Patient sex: M
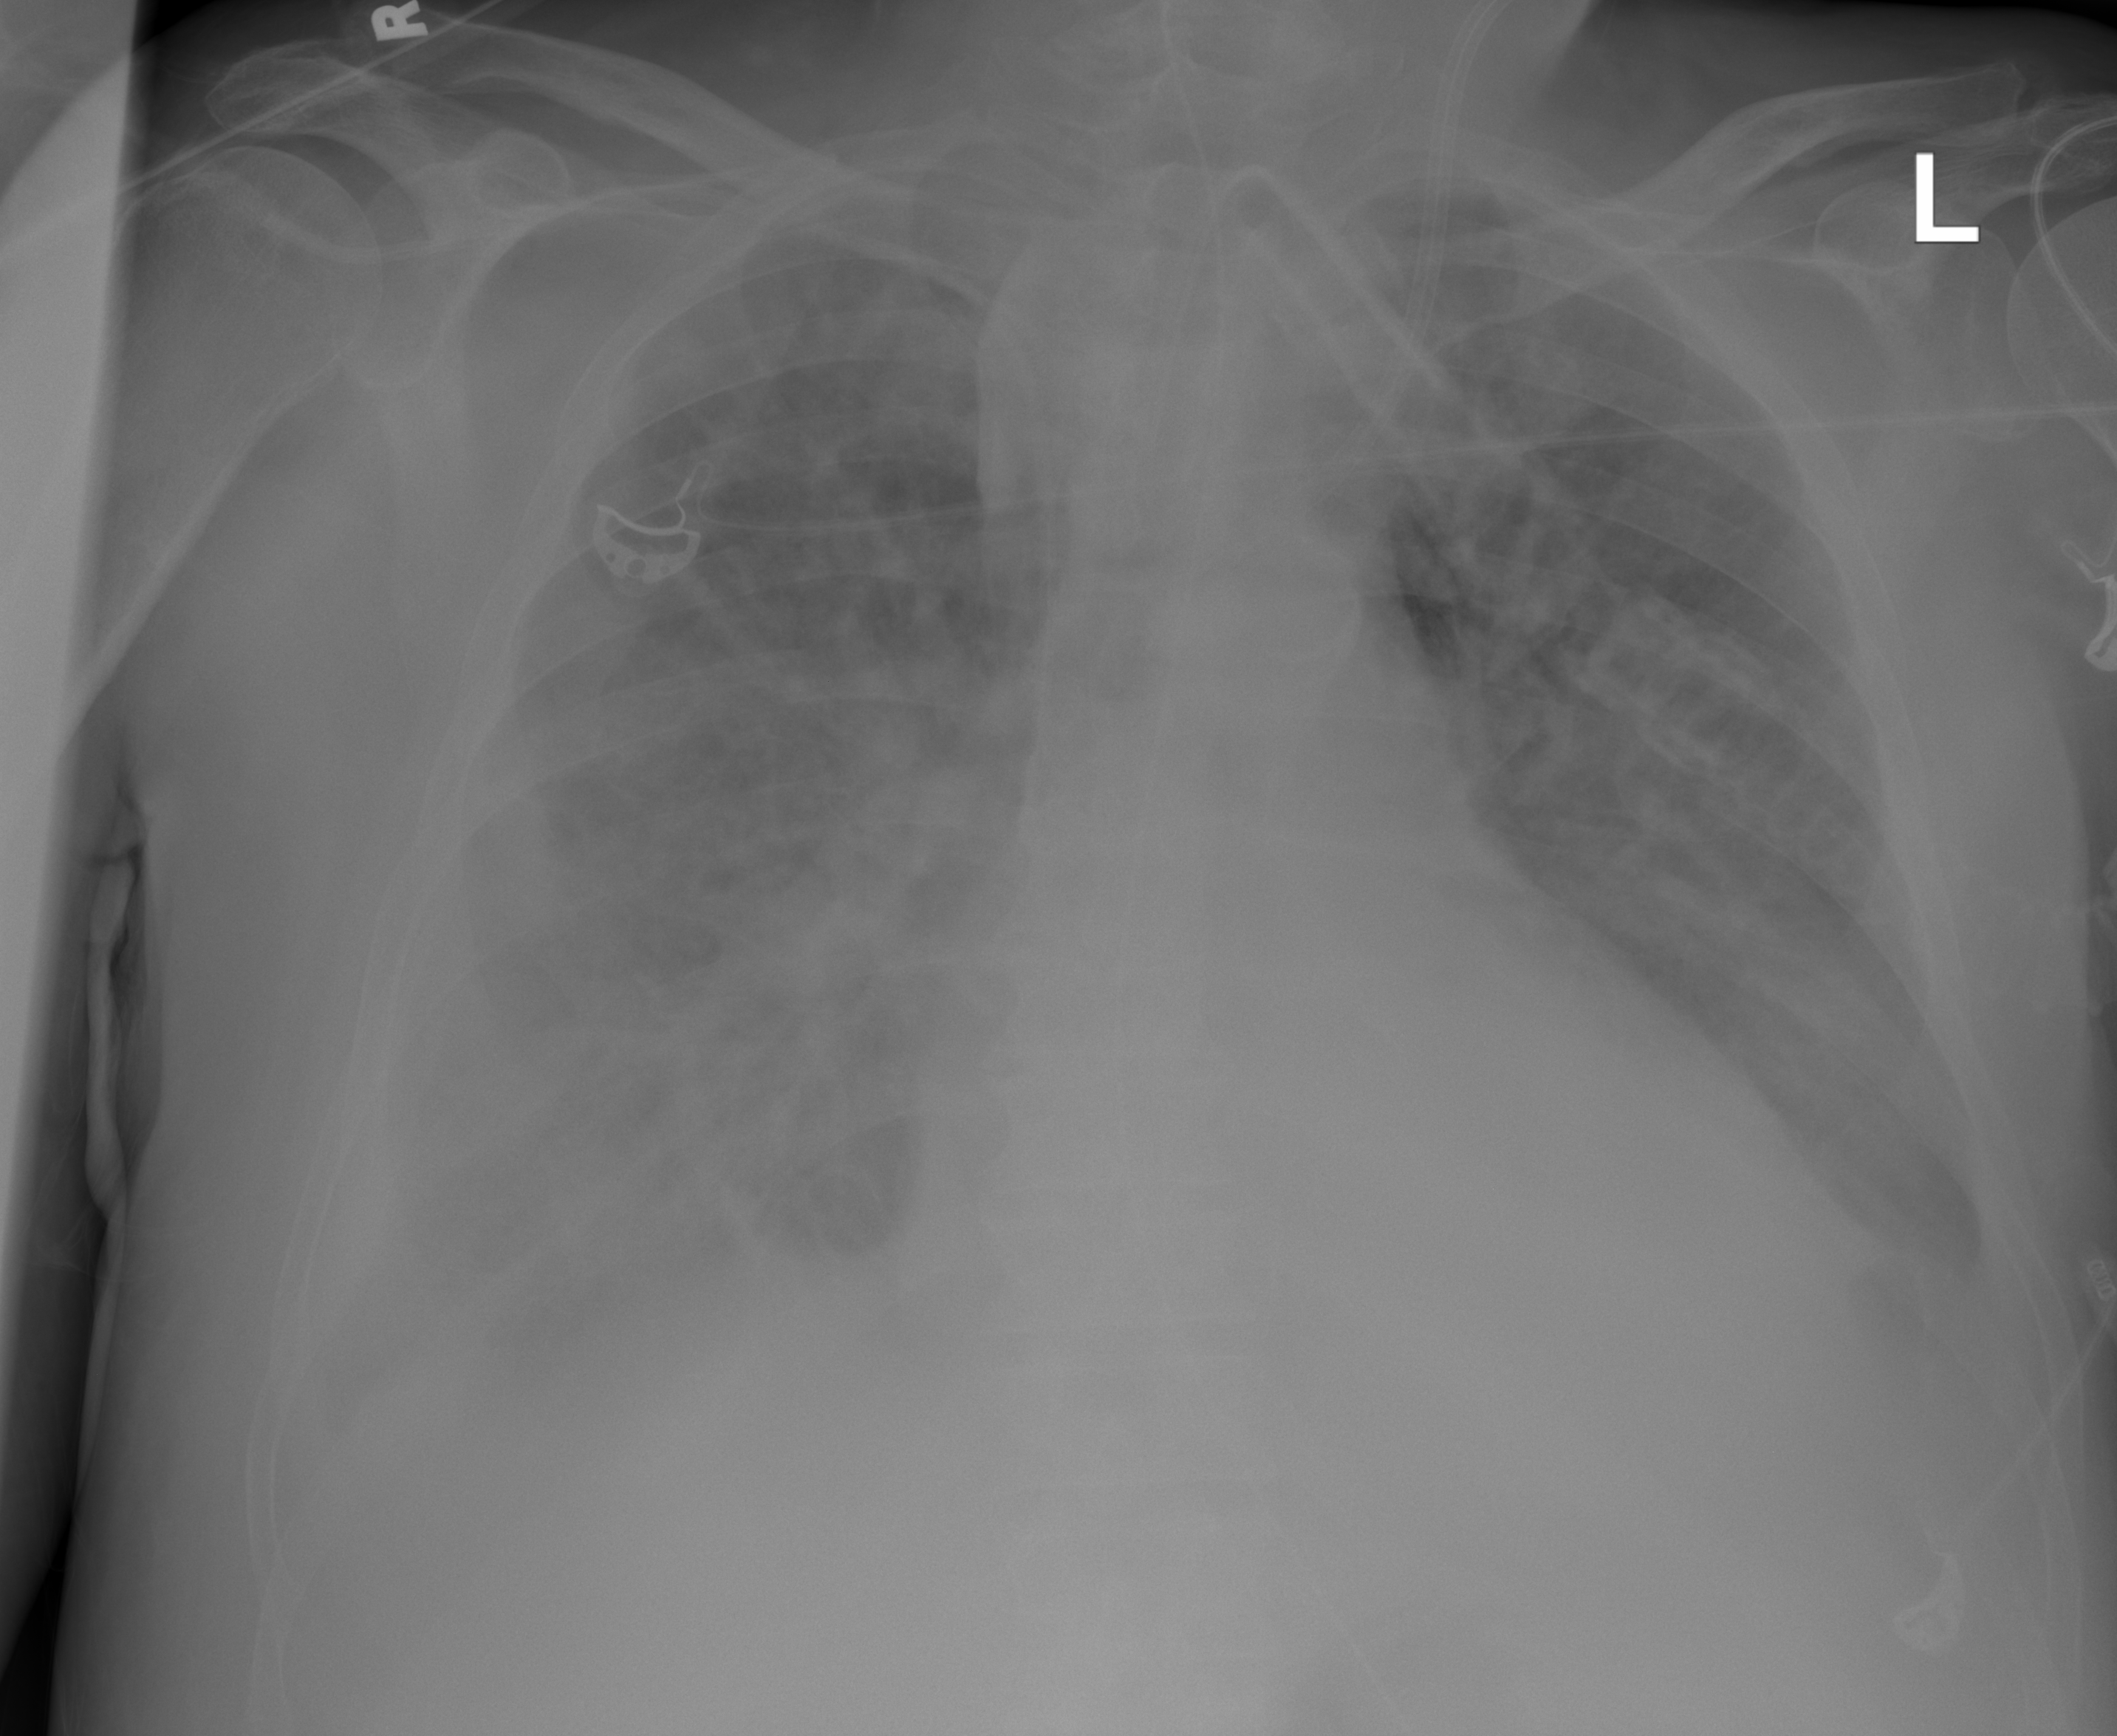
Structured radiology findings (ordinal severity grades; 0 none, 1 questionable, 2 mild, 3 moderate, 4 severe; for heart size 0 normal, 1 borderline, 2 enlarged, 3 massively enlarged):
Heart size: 2
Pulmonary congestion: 3
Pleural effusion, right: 3
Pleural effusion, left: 3
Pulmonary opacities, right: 3
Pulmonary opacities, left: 2
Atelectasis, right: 3
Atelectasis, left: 2